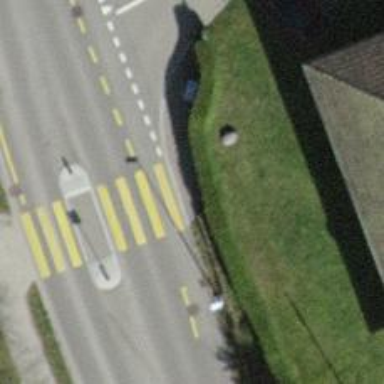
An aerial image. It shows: Kerb serving as barrier.